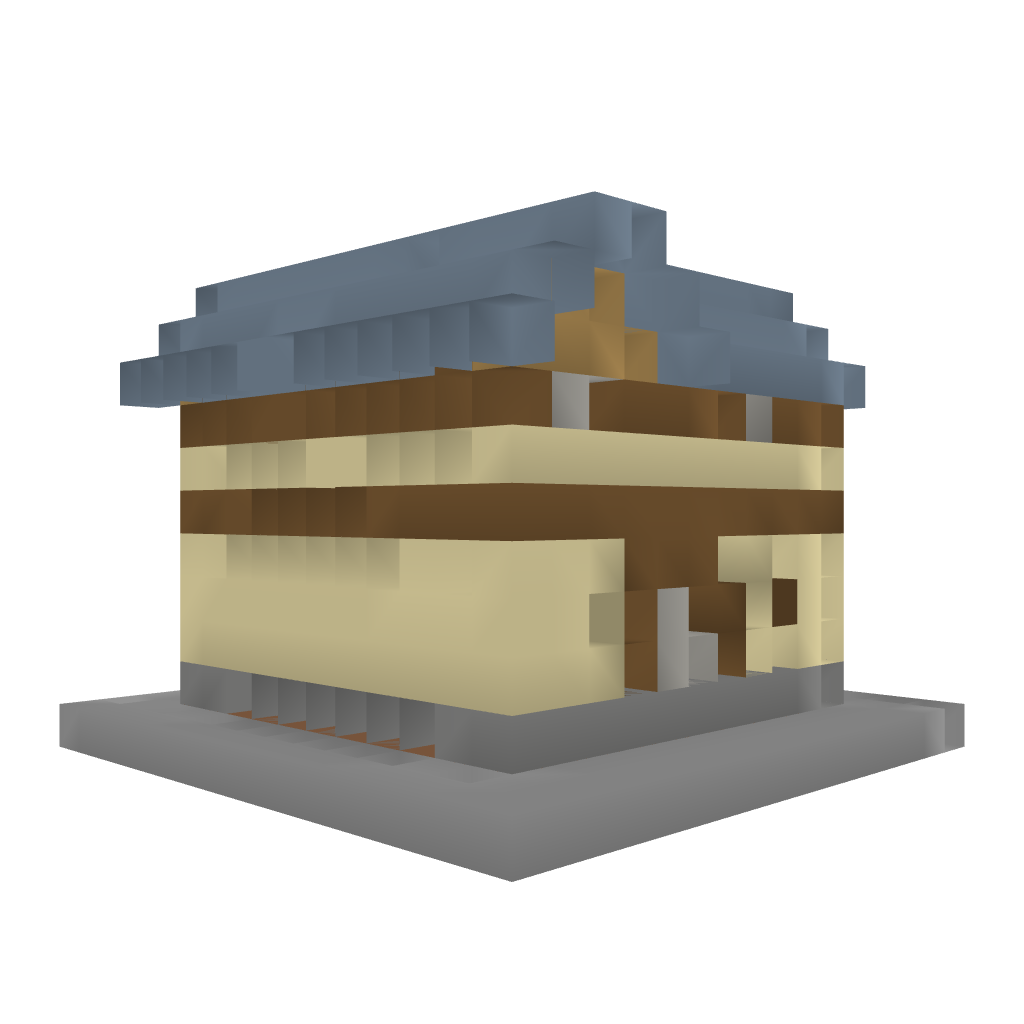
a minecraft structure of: Ultima Online Housing - Two Storey Villa